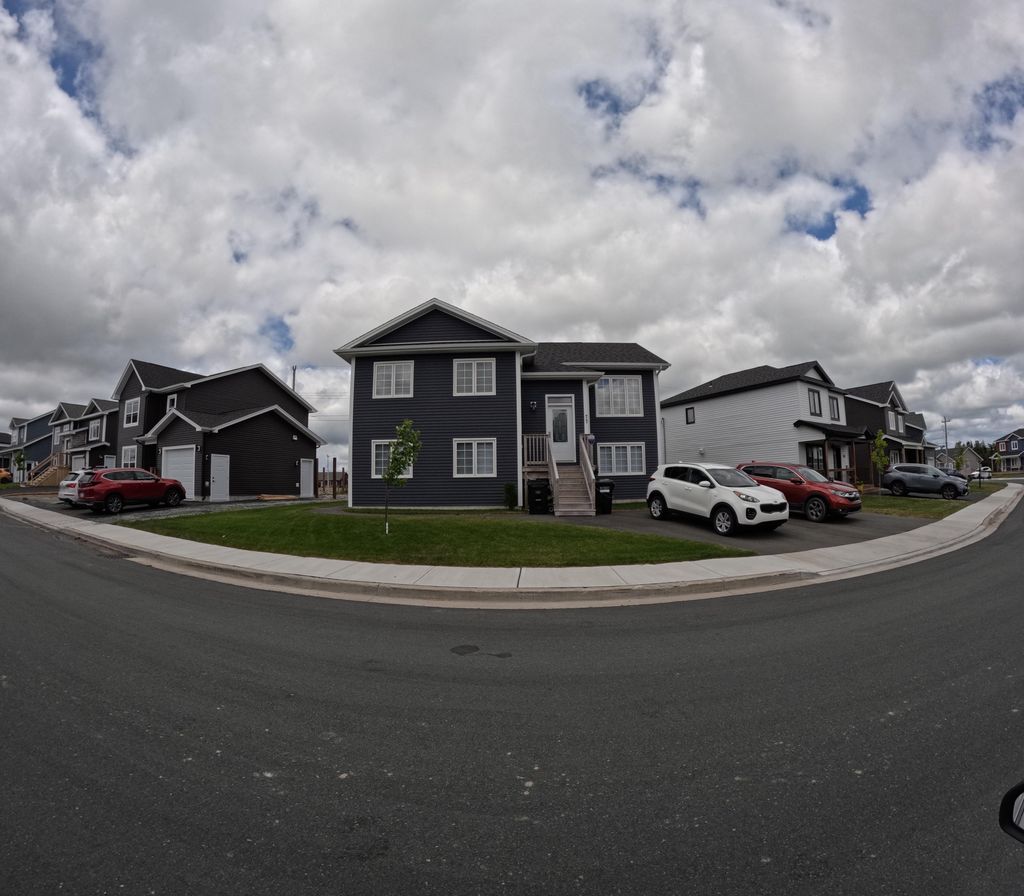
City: st_johns